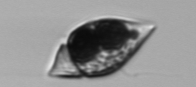
Label: Amphidinium